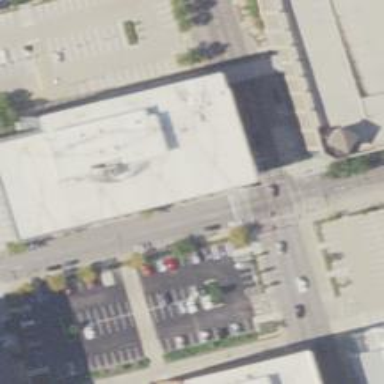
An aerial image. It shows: Brown office building.